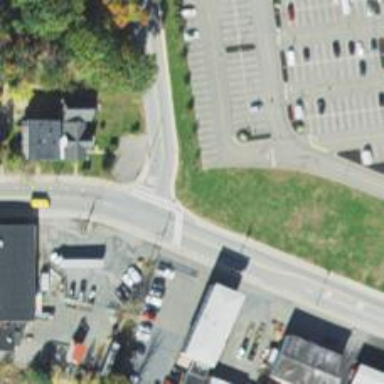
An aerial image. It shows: Stop road.